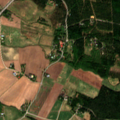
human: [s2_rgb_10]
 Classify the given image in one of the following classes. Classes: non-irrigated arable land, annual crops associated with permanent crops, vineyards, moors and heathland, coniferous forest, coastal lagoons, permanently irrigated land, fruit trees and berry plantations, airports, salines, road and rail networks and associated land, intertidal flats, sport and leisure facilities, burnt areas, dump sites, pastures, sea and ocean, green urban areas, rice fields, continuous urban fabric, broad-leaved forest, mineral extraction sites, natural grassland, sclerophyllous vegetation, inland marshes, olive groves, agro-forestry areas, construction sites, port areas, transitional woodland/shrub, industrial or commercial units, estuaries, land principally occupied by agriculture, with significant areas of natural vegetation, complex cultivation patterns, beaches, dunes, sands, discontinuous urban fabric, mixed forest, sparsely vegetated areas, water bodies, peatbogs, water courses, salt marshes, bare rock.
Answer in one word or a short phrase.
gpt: discontinuous urban fabric, non-irrigated arable land, coniferous forest, mixed forest